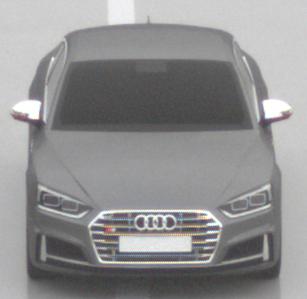
Make: Audi
Model: S5 Sportback
Detailed model: 8T Facelift
Model produced from: 2011
Model produced until: 2016
Doors: 5
Color: gray
Road condition: wet road
Daytime: morning or afternoon
Contrast: low contrast